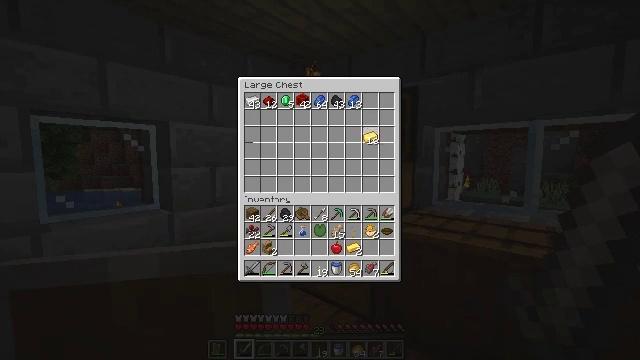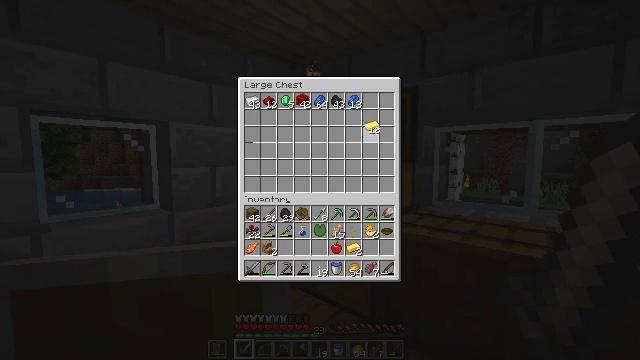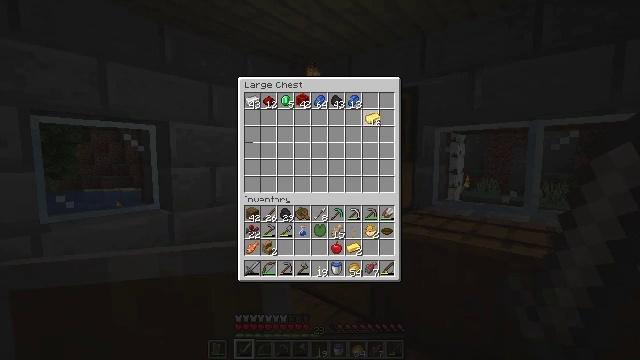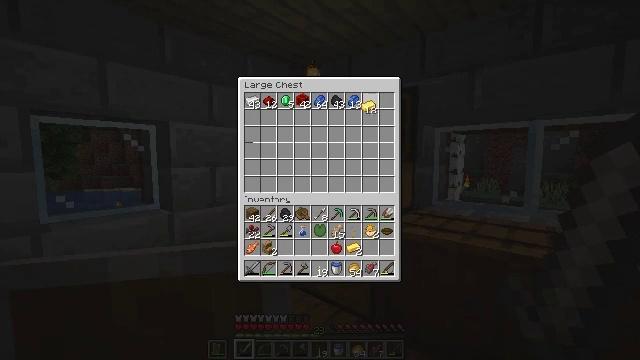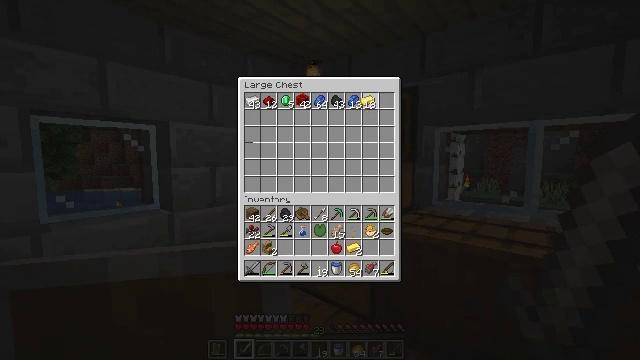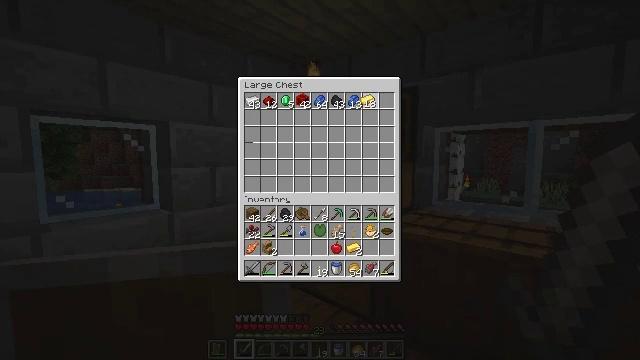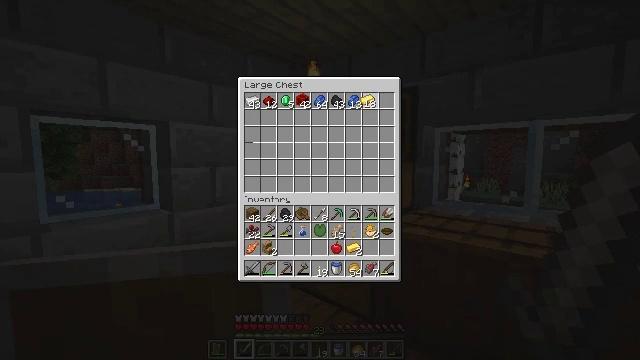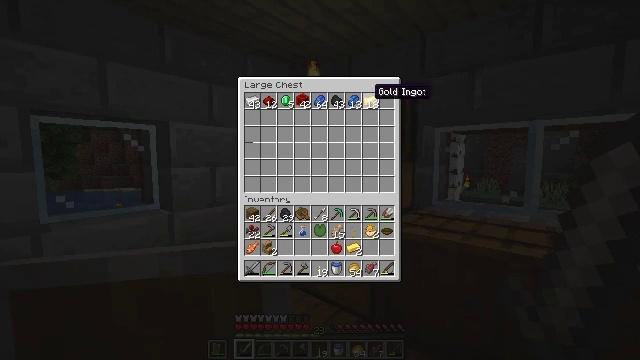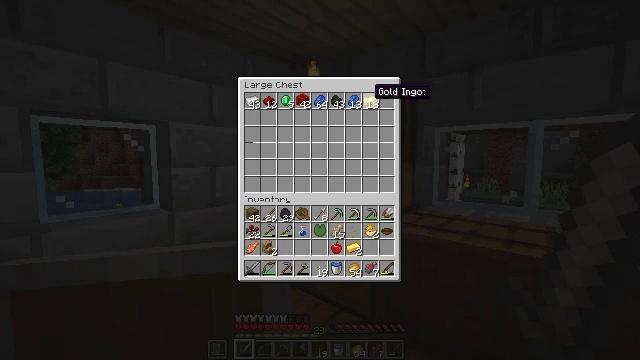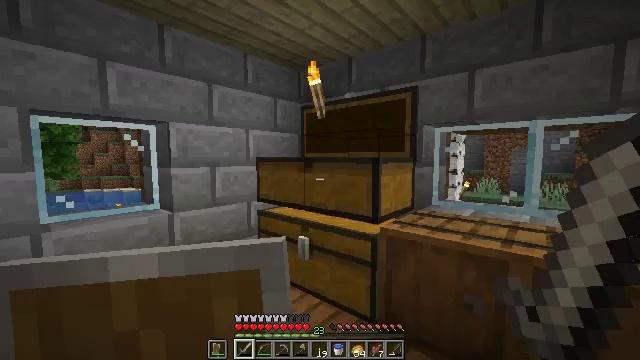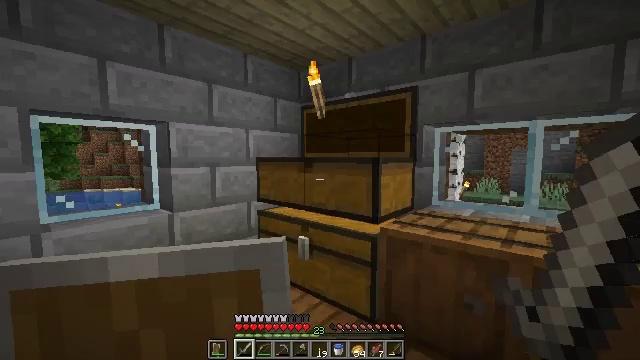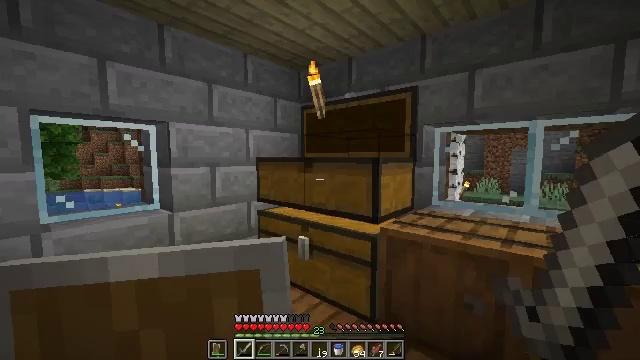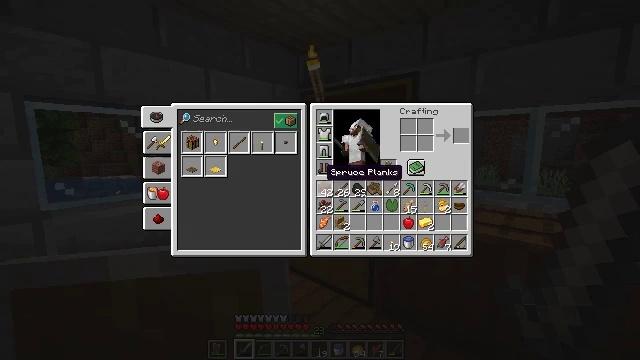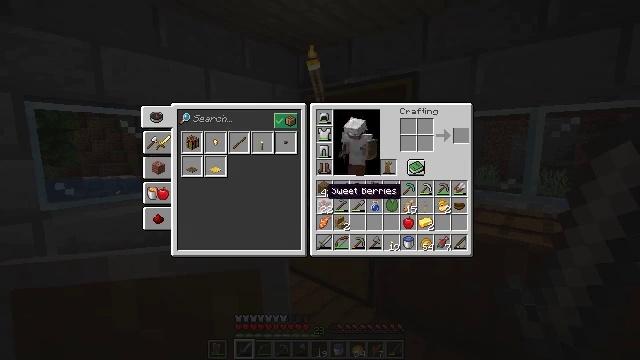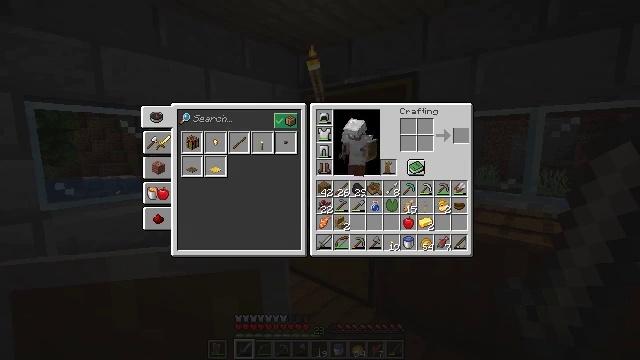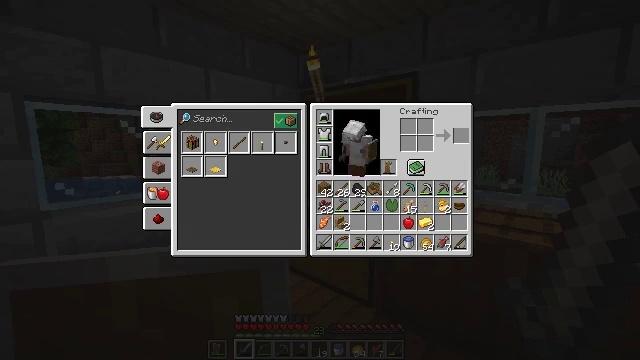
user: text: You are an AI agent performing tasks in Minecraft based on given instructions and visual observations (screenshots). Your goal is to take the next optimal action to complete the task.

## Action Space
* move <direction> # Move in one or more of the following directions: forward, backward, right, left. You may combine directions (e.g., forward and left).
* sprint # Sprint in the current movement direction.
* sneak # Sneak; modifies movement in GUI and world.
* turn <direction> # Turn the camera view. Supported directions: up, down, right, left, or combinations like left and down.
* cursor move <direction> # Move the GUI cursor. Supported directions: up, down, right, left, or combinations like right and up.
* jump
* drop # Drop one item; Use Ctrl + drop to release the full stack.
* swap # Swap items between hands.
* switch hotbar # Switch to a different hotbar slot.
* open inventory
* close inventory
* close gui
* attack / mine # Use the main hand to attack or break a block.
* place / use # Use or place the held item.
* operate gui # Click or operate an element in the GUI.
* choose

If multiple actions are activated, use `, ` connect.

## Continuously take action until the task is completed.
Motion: motion action
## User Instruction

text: Get multiple gold nugget from a gold ingot.
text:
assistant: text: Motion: cursor move up
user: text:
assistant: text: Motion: cursor move up
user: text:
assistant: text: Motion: cursor move up
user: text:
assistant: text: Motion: no_op
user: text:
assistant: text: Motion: operate gui
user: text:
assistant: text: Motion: operate gui
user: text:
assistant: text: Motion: no_op
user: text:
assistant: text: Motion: no_op
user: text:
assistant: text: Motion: no_op
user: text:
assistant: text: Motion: close gui
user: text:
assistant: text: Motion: no_op
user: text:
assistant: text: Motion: turn down, open inventory
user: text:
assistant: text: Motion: cursor move down, open inventory
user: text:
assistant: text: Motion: cursor move down, open inventory
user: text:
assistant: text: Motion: cursor move down
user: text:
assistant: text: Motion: no_op
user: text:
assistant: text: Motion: cursor move left and up
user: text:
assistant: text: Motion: cursor move left and up
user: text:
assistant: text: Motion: cursor move up
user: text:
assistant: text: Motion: cursor move left and up
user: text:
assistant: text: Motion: cursor move up
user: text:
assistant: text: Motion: sneak, cursor move up
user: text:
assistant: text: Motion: sneak
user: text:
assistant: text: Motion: sneak, operate gui
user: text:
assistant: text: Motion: sneak, operate gui
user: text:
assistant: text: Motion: sneak, cursor move right
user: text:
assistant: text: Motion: sneak, cursor move right and down
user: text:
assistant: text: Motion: sneak
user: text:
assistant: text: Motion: sneak, cursor move left and up
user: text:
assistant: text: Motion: sneak, cursor move left